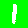
Digit: 1